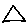
Label: triangle